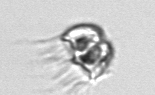
Label: Balanion